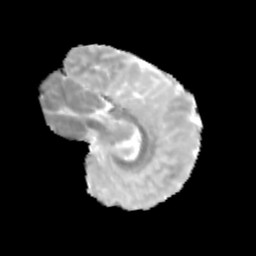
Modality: MD
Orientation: sagittal
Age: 9
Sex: male
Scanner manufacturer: siemens
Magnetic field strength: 3 T
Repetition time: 3.8 s
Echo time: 0.07 s